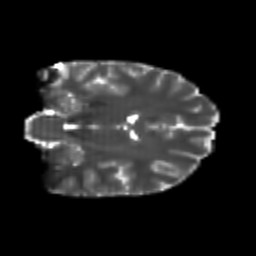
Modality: T2w
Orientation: coronal
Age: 24
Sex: female
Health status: healthy
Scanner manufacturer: philips
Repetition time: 7.387 s
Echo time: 0.08599 s